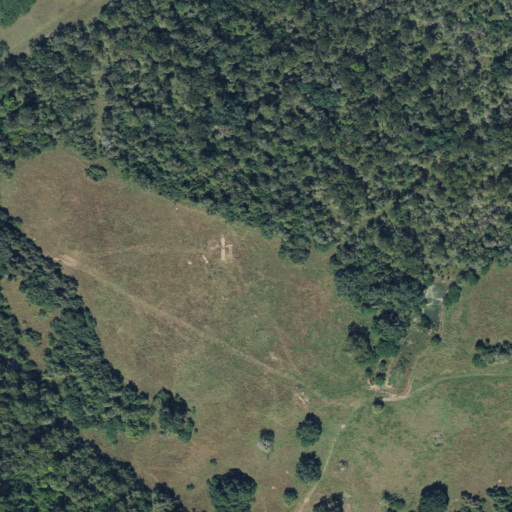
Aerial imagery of mountain in Texas named Alley Hill containing pasture, deciduous forest, mixed forest, and woody wetlands